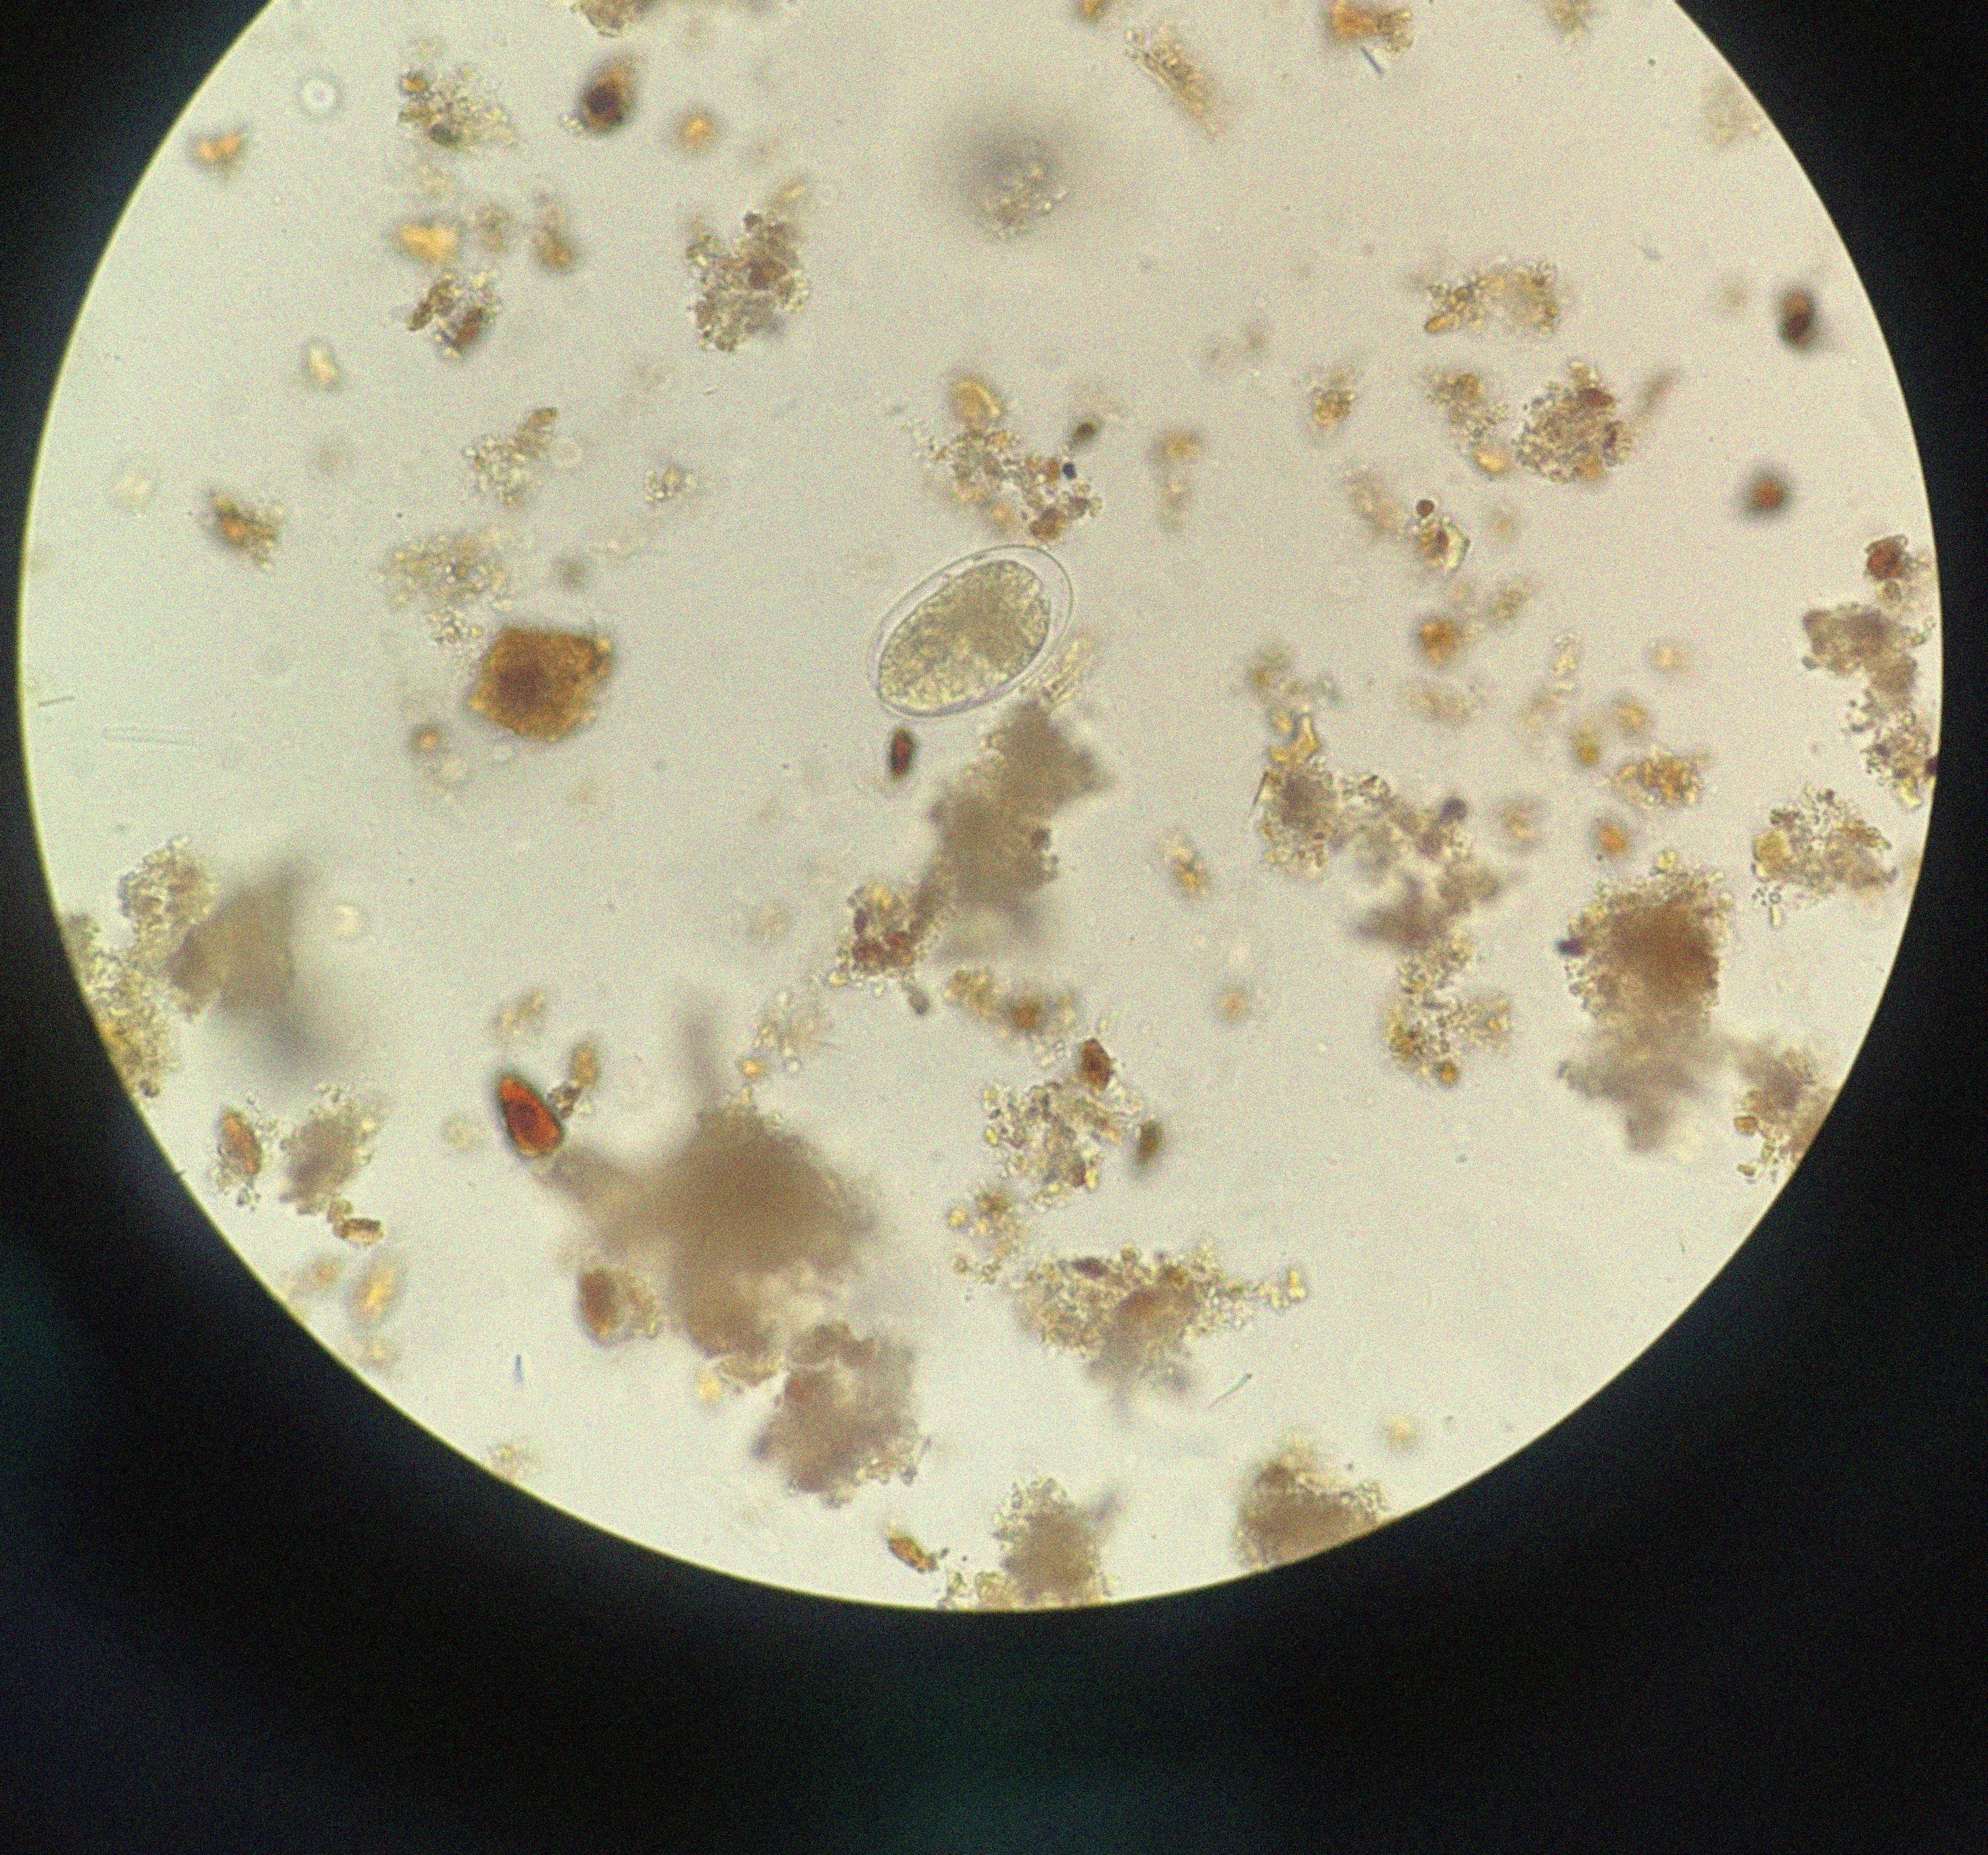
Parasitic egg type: Hookworm egg